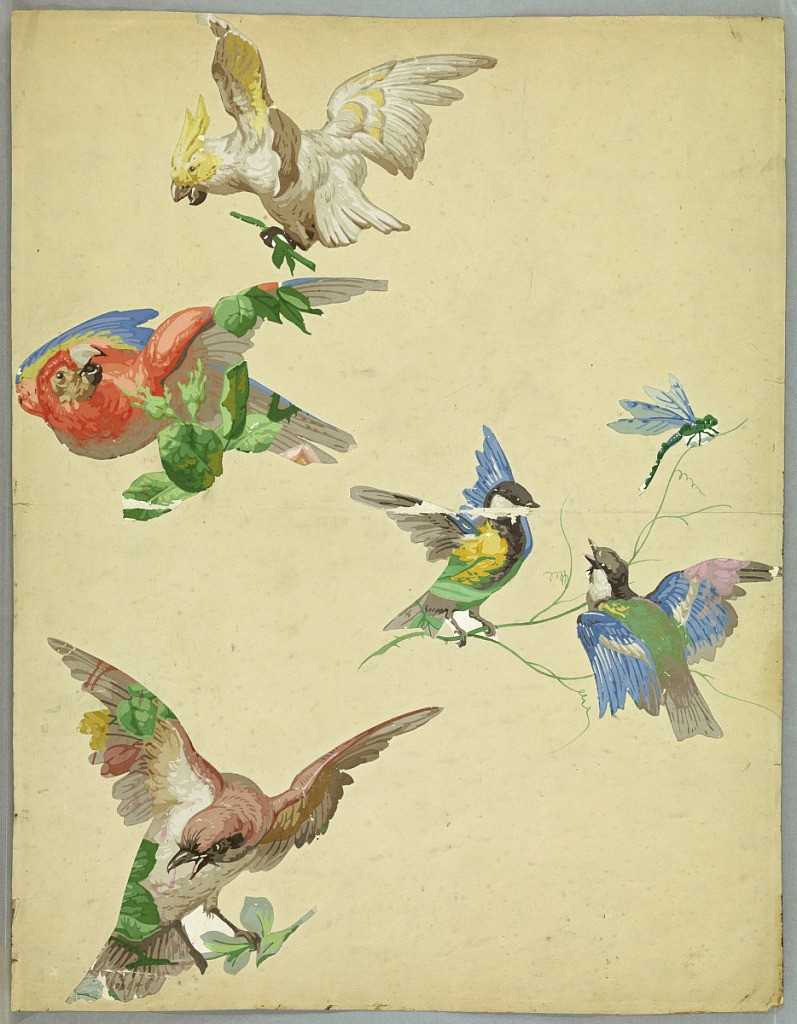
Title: Sidewall
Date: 1755–65
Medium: Block-printed, paper applique
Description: Appliqued block printed cut-outs of cockatoo, parrot, and various other birds, dragon fly, arranged on background sheet in what appears to be a study for a wallpaper design in the Louis XV manner.